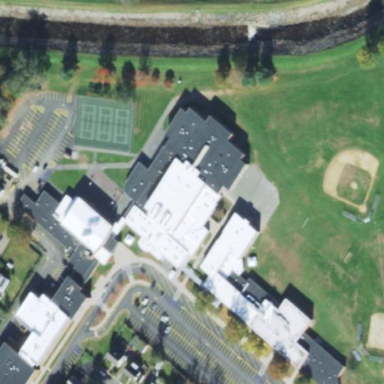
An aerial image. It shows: School building.